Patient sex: M
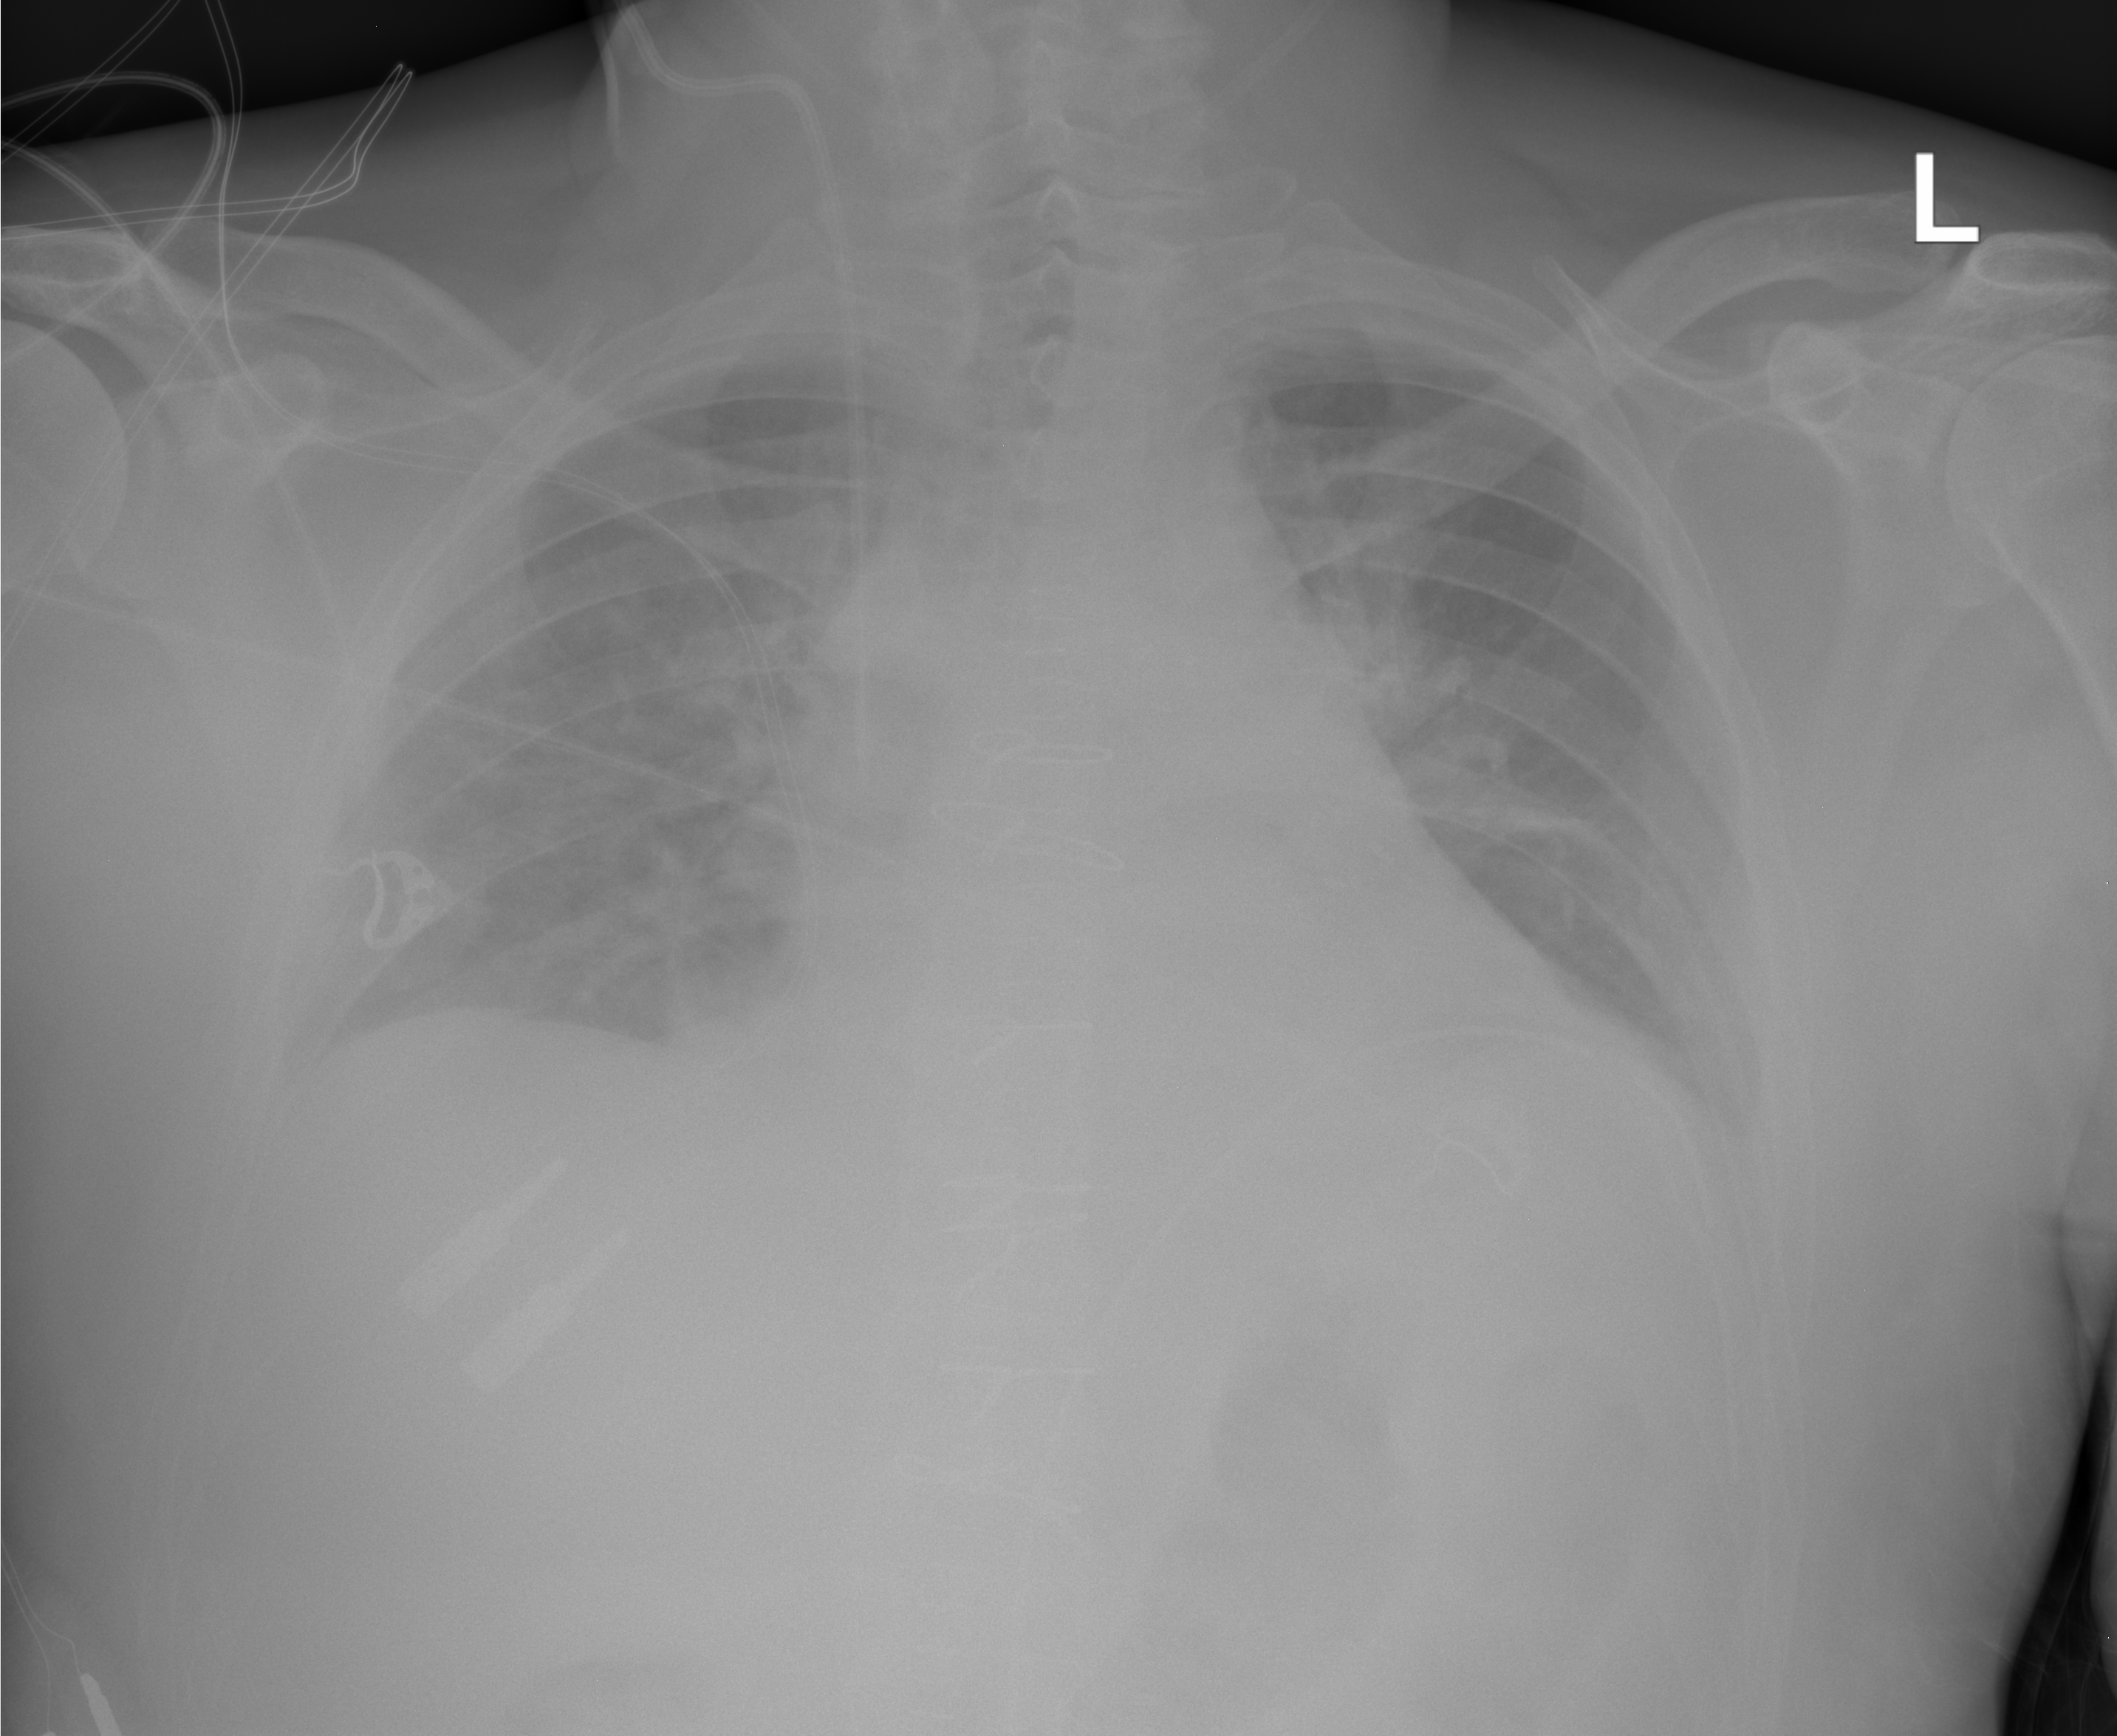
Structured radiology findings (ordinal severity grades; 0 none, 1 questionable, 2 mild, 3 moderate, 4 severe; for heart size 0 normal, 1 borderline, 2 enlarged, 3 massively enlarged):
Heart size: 0
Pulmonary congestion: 0
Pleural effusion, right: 1
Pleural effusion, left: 1
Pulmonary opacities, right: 1
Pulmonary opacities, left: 0
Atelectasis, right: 0
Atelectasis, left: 0